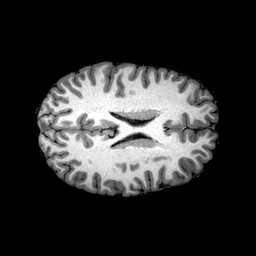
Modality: T1w
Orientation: axial